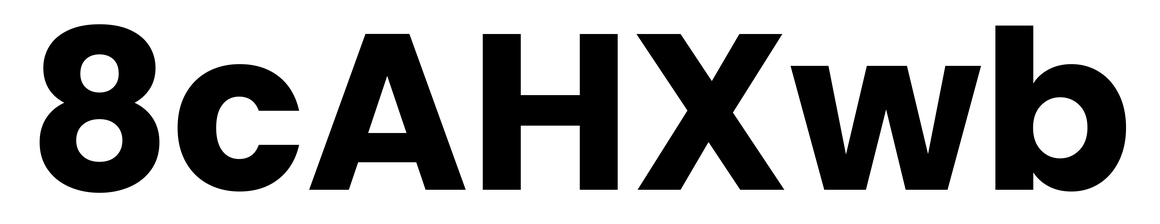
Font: Poppins-Bold